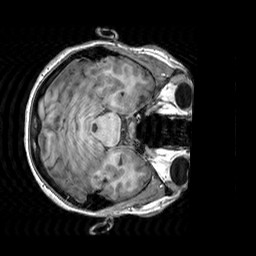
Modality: T1w
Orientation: axial
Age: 20
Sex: female
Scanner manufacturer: siemens
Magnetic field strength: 3 T
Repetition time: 2.3 s
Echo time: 0.00303 s